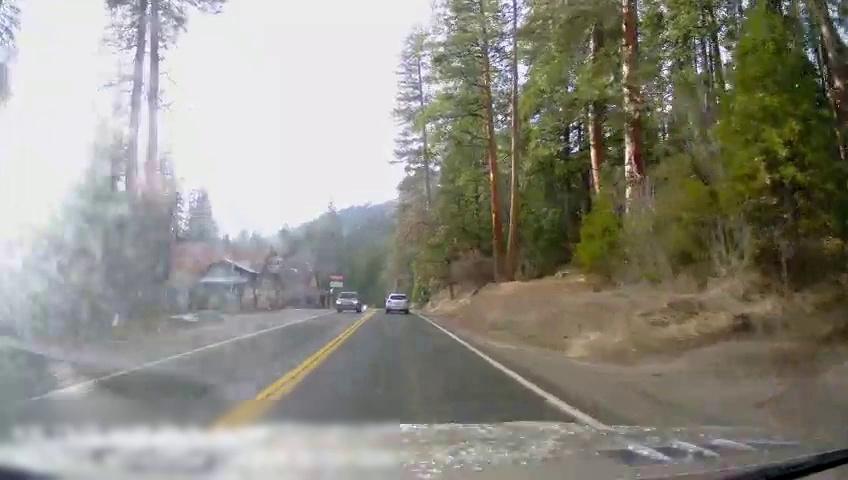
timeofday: Day
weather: Sunny
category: Drivable Space
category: Vehicles | SUV
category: Vehicles | Car
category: Lanes | Opposite Lane
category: Lanes | Current Lane
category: Lanes | Current Lane
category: Lanes | Current Lane